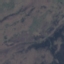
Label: HerbaceousVegetation